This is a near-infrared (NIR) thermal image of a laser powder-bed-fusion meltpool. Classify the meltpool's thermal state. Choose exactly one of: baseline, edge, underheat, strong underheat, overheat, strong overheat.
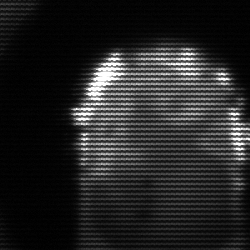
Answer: baseline